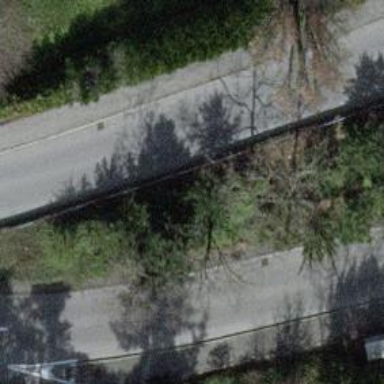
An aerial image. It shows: Tertiary_link road with asphalt surface.